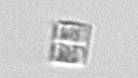
Label: Bacillariophyceae_morphotype1